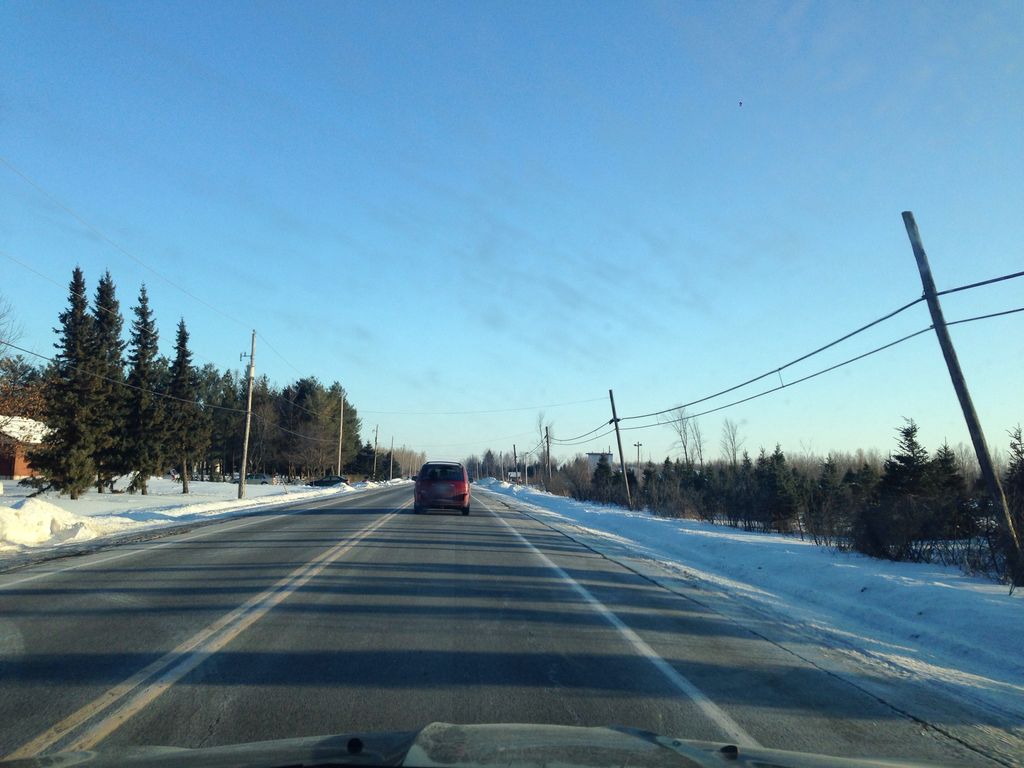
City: ottawa-gatineau